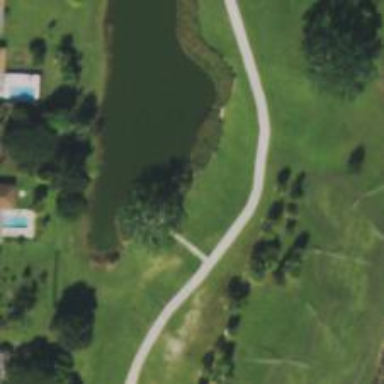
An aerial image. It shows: Disc golf hole.